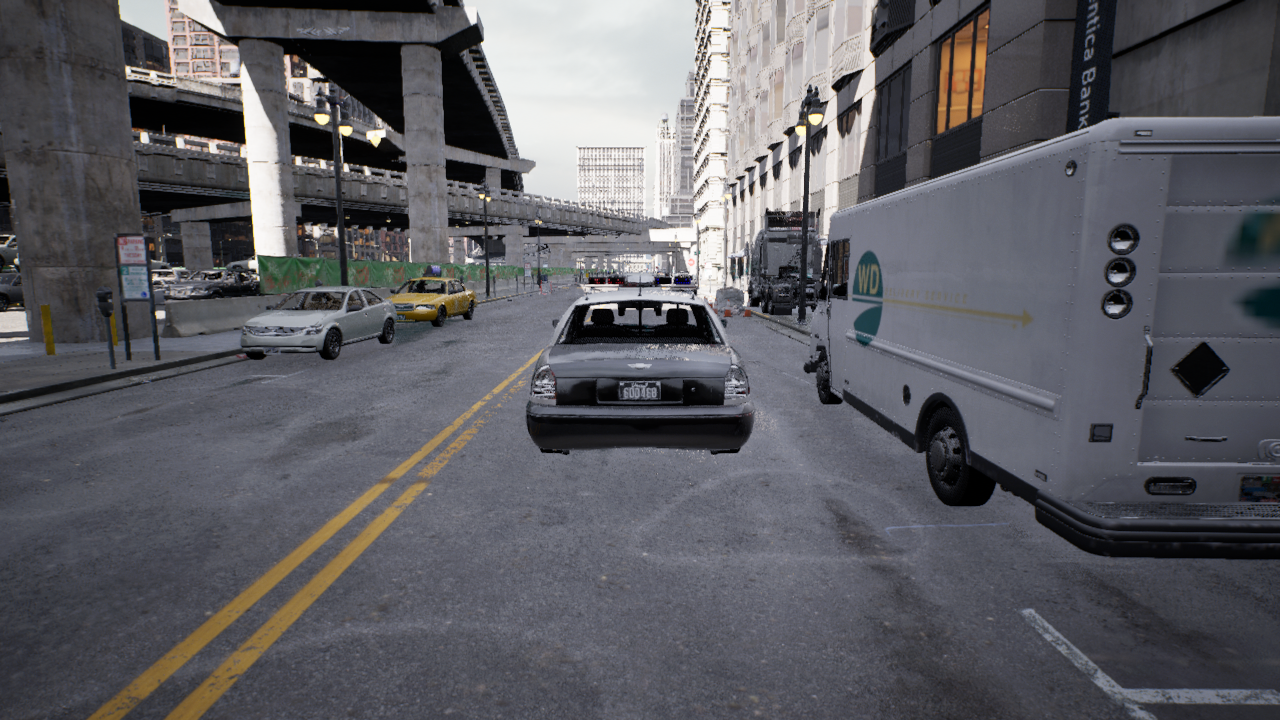
Venue: downtown
Lighting: clear day
Vehicle rig: sedan